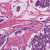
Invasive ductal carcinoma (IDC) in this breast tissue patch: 1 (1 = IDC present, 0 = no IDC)